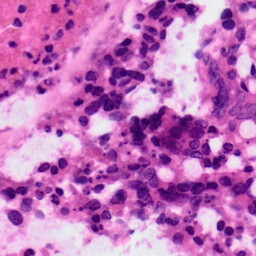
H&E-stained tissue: Colon